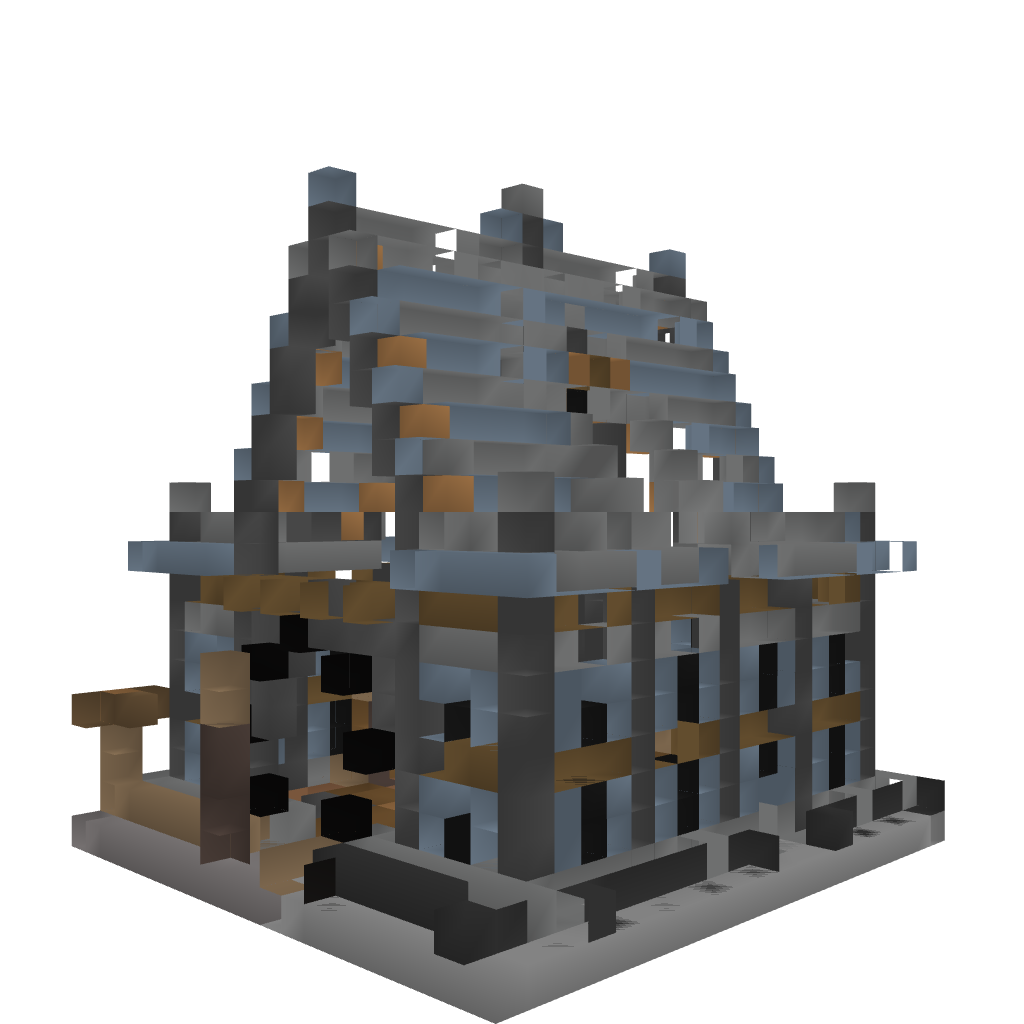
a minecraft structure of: Gigaspark Spawn